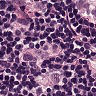
Metastatic tissue present: yes